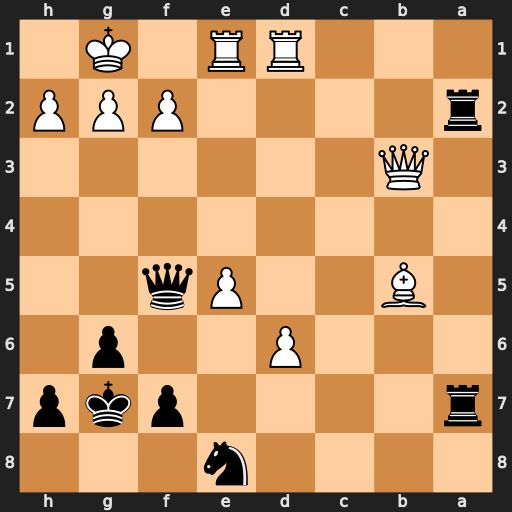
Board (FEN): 4n3/r4pkp/3P2p1/1B2Pq2/8/1Q6/r4PPP/3RR1K1
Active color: b
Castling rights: -
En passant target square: -
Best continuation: Qxf2+ Kh1 Qxg2#